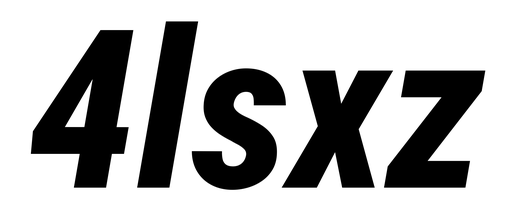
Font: Roboto-Italic_Condensed_ExtraBold_Italic